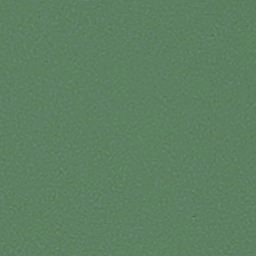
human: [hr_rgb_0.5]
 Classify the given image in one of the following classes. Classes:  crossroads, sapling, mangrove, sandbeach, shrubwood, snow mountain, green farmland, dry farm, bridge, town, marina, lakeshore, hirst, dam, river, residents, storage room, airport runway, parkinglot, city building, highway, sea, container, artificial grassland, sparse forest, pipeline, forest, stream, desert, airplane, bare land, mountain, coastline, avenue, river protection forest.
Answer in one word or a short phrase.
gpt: sea